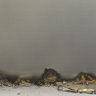
Metastatic tissue present: no